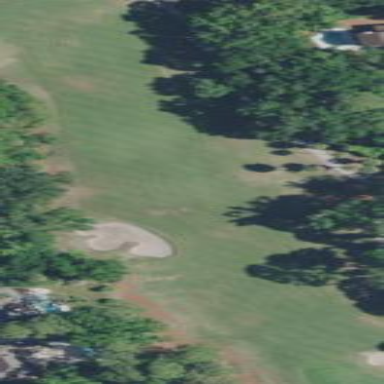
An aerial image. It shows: Grassy area designated as golf fairway.